Question: I am currently trying to place individual items within an array list into individual tiles within a inventory GUI. All the tiles are set up and I can display each array list item individually within the console line.
This is the simple GUI:

This is my attempt so far.
'''
HBox itemTile[] = new HBox[31];
for (int i = 0; i < 30; i++) {
Button deleteButton = new Button("Delete Item");
deleteButton.setOnAction((ActionEvent event) -> {
displayItems2(); //temp info to console - delete item code to be added
JOptionPane.showMessageDialog(null, "Item has been deleted", null, 1);
});
itemTile[i] = new HBox(new Label("Item: " + i + " "));
itemTile[i].setStyle("-fx-border-color: black;");
itemTile[i].setPadding(new Insets(5));
itemTile[i].getChildren().add(deleteButton);
itemTile[i].setAlignment(Pos.CENTER_LEFT);
itemTile[i].setStyle("-fx-background-color: #e5efff; -fx-border-color: black;");
this.getChildren().add(itemTile[i]);
}
}
private void displayItems2(){
this.getChildren().removeAll(this.getChildren());
displayInvStructure();
ArrayList<String> descs = InventoryManager.getInstance().getItemDescriptions();
for (int i = 0; i < descs.size(); i++) {
String retString = descs.get(i);
System.out.println("Array item is = " + " " + i + " " + retString);
}
//If i = itemTile[i]
//Add retString to itemTile[i]
}
'''
How do I place each individual 'retString' into each tile using the 'itemTile[i]'?
I'm relatively new to coding and Java, so I have a sneaking suspicion I am over complicating things.
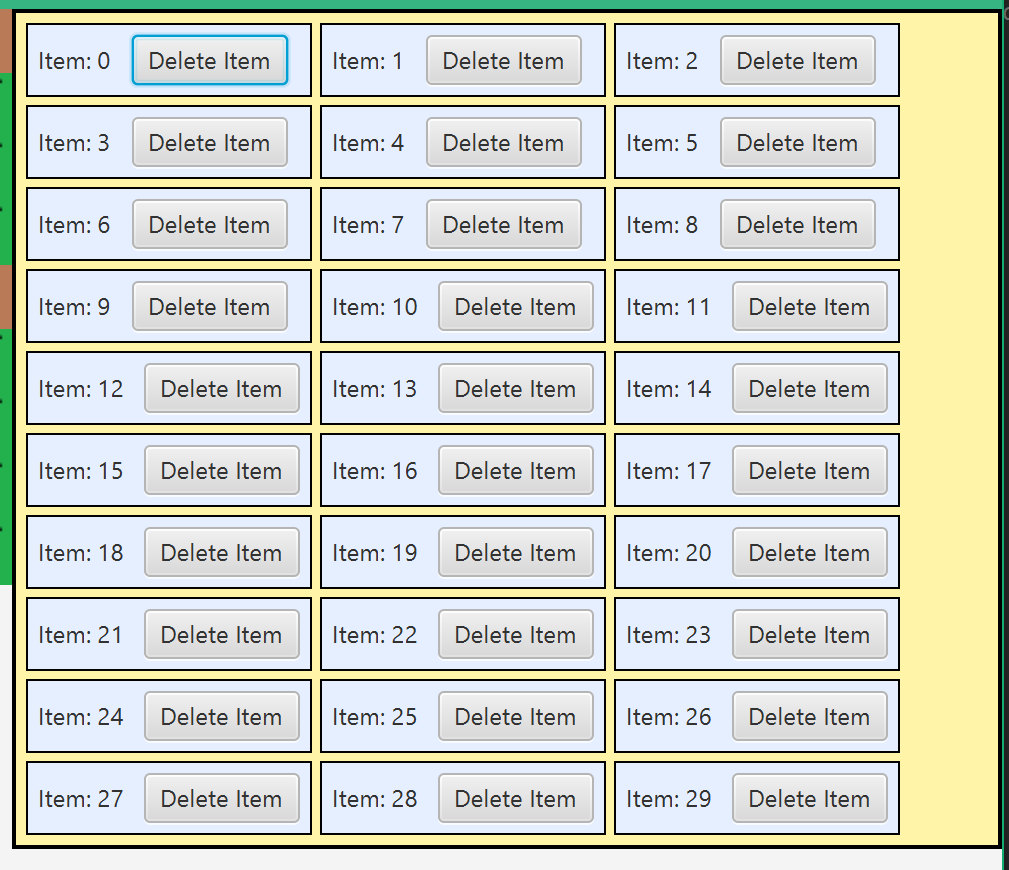
Answer: If you want to assign values to the 'itemTile' array inside a method like 'displayItems2', there are two possibilities: 1) pass a reference to 'itemTile' into 'displayItems2' or 2) make 'itemTile' a class member.
'''
private void displayItems2(HBox itemTile) {
// [...]
itemTile[i] = descs.get(i);
}
'''
'''
class MyClass {
// [...]
HBox itemTile;
// [...]
private void displayItems2() {
// [...]
itemTile[i] = descs.get(i);
}
}
'''